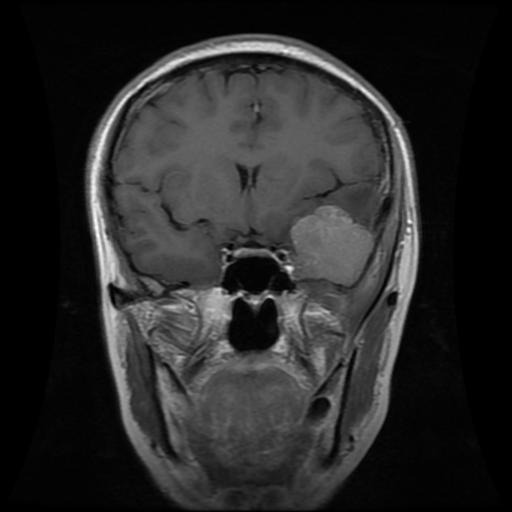
Label: meningioma